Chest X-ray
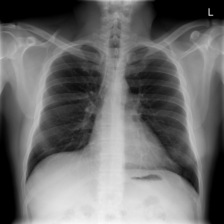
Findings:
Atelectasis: negative
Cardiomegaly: negative
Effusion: negative
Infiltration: negative
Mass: negative
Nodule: negative
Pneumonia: negative
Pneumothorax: negative
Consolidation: negative
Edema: negative
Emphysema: negative
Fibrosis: negative
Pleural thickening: negative
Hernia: negative